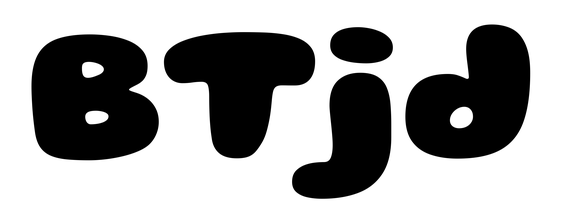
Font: Gluten_Black